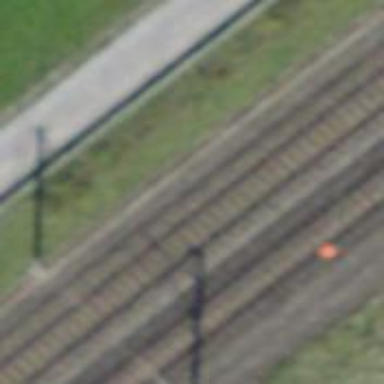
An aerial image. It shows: Railway with electrified contact lines.